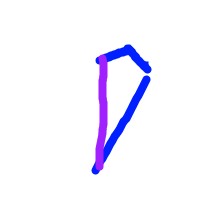
Shape: kite